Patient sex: M
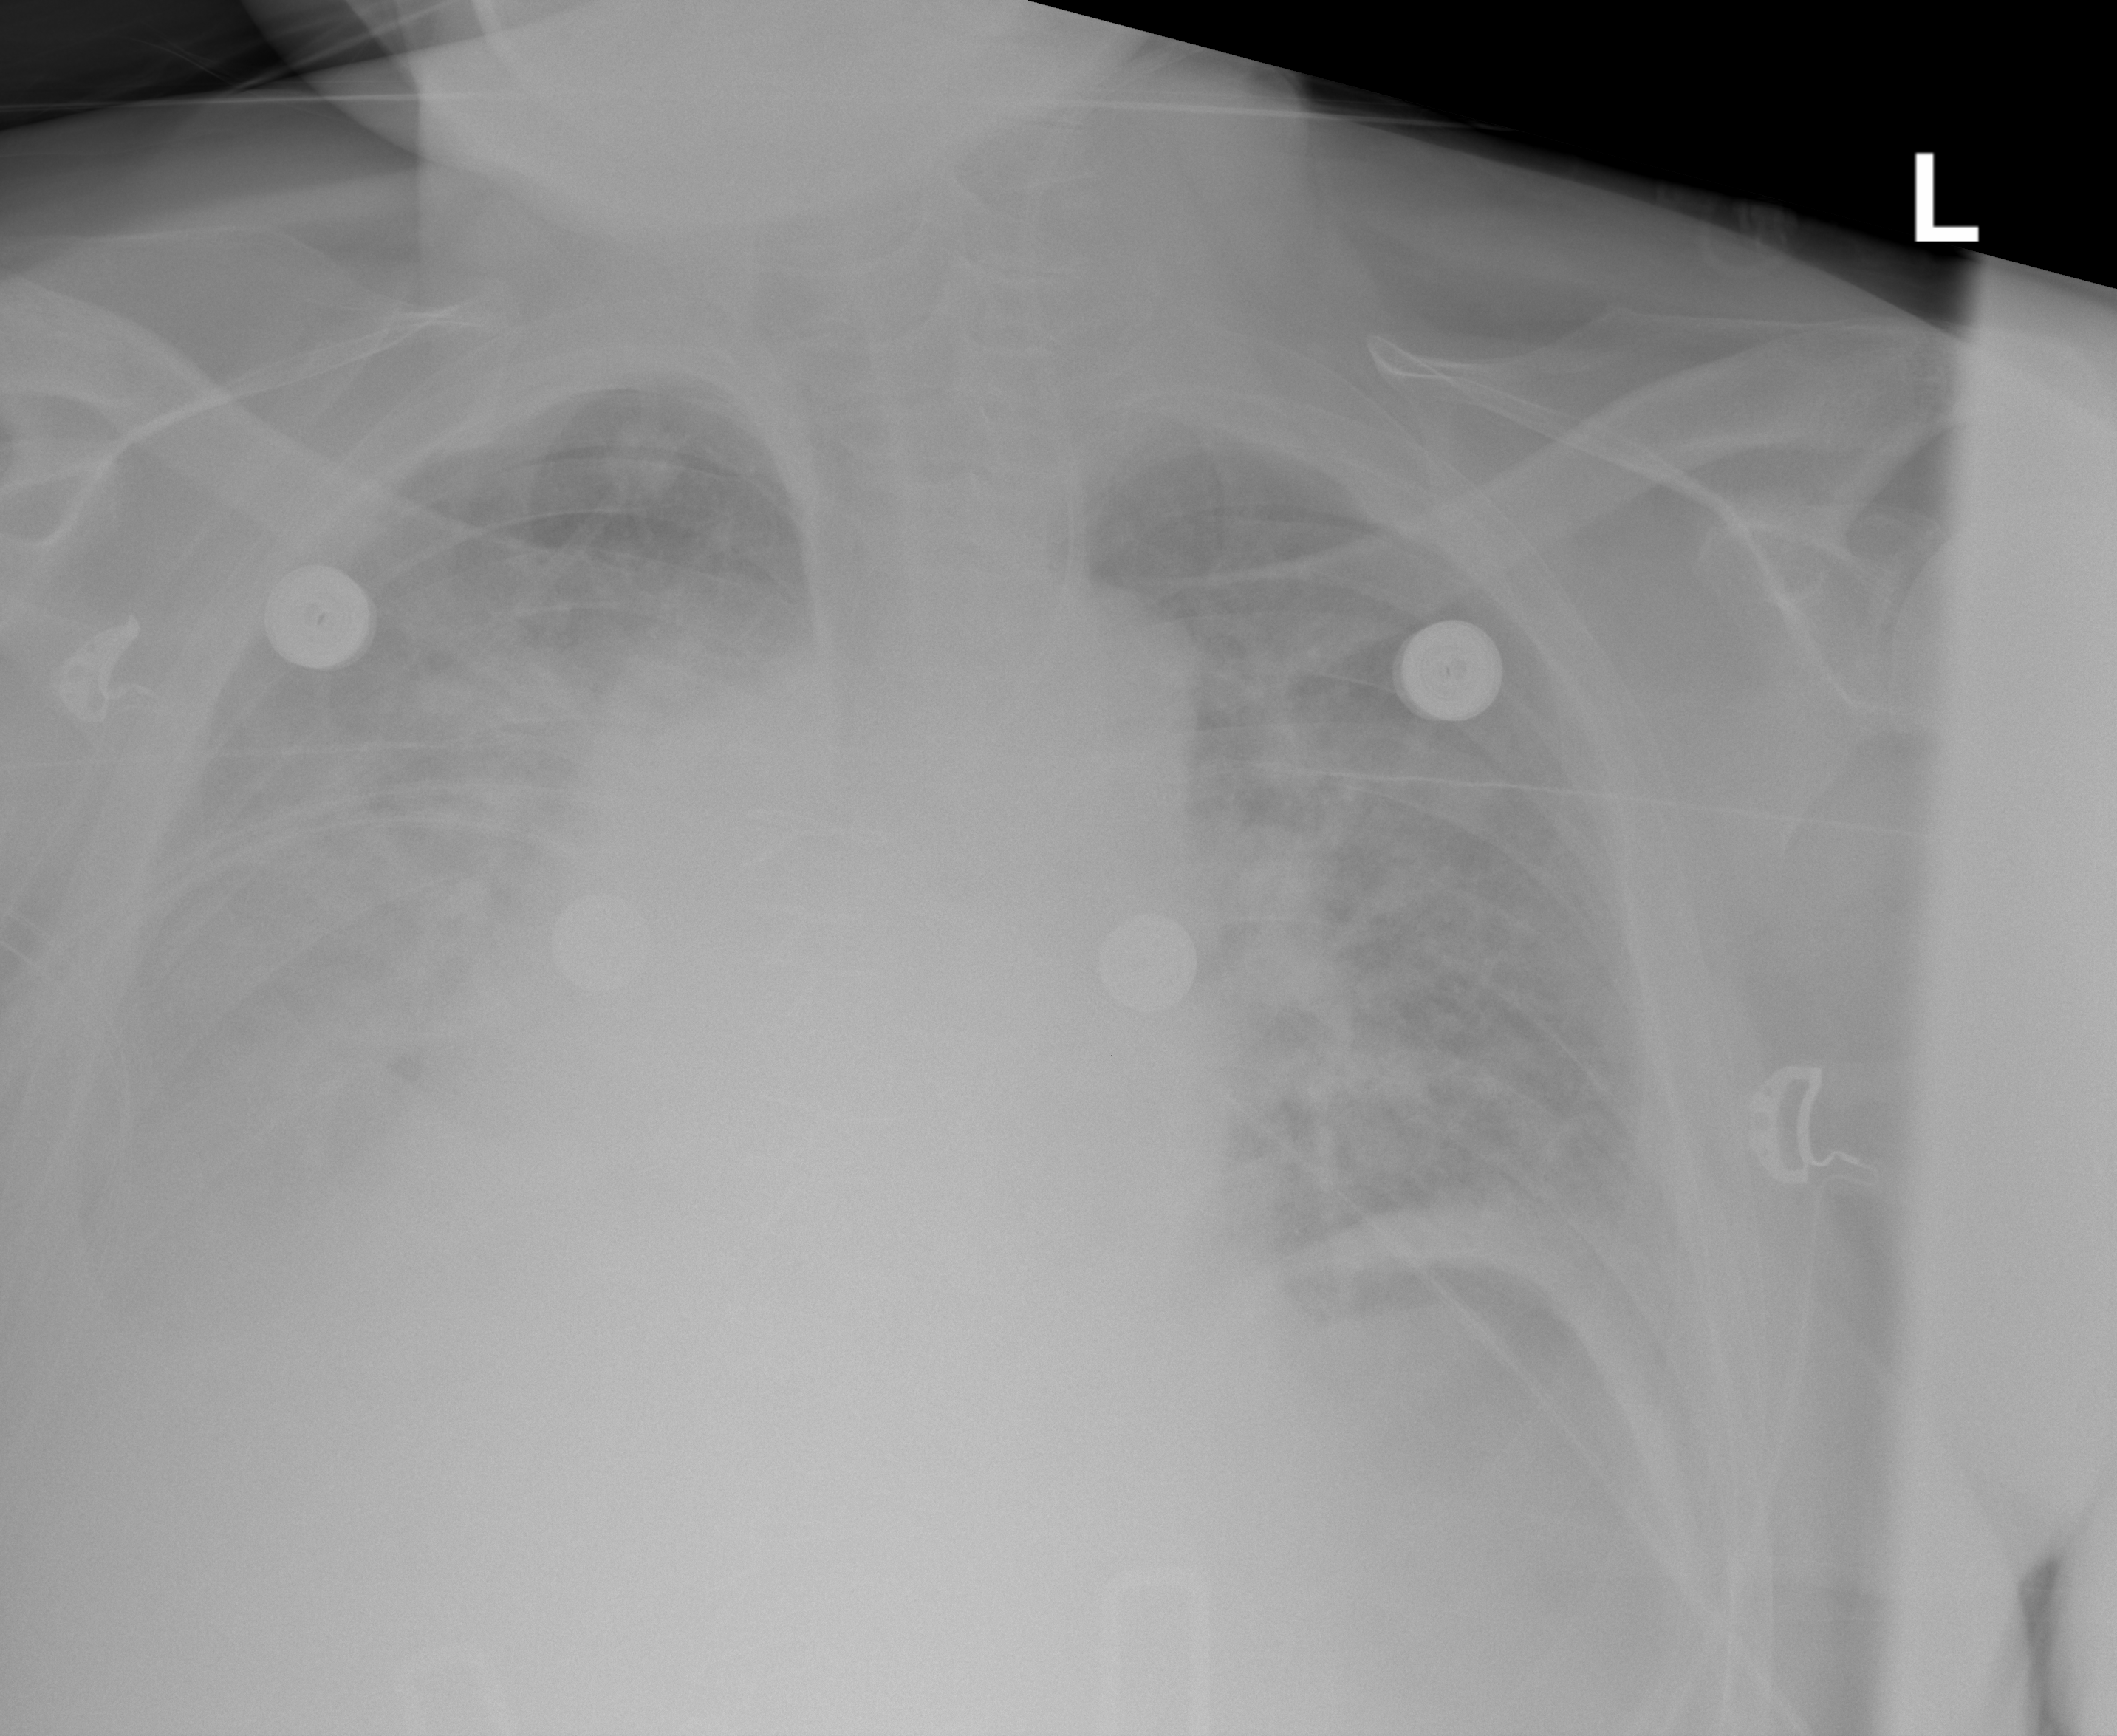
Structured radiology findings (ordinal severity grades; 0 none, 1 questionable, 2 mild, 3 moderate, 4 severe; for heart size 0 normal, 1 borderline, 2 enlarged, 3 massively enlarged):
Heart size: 2
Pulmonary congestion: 3
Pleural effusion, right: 3
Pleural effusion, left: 2
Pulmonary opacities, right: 0
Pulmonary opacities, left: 2
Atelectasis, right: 2
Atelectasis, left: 2